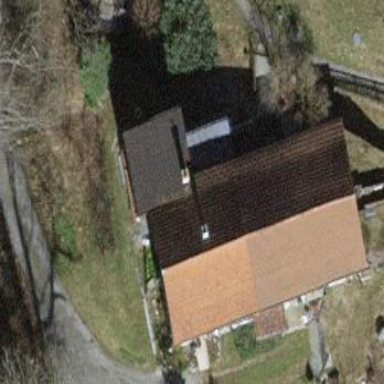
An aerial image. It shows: Simple house.